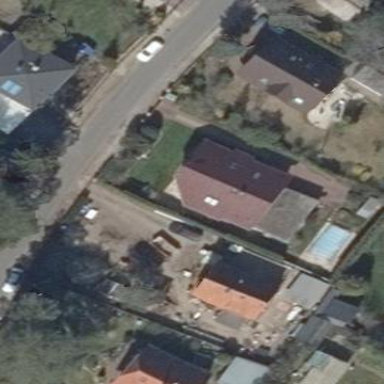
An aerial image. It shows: Detached building with gabled roof.